Interaction volume radius: 10 \u00c5
Interaction volume height: 15 \u00c5
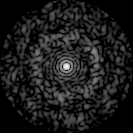
Disorder parameter: 0.8153